Field crop: maize
Growth stage: 2
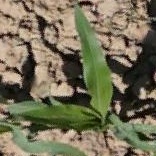
Species: maize